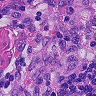
Metastatic tissue present: no